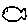
Label: fish